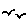
Label: bird